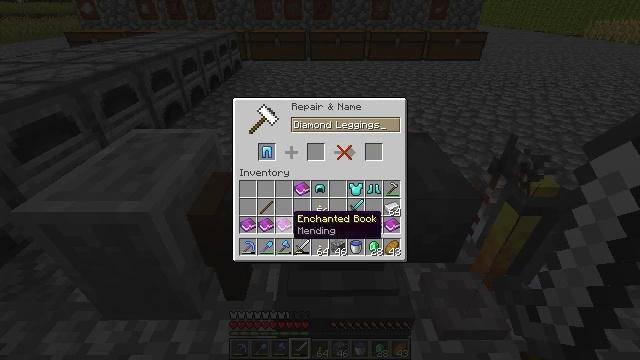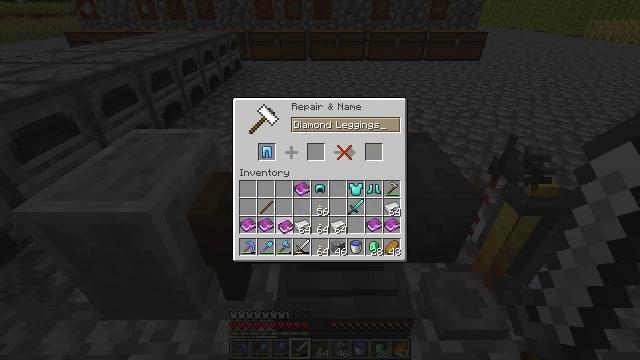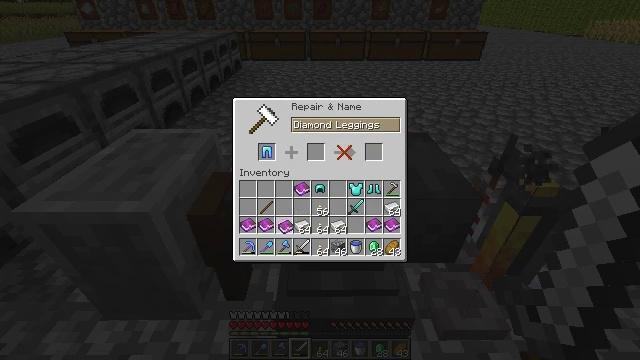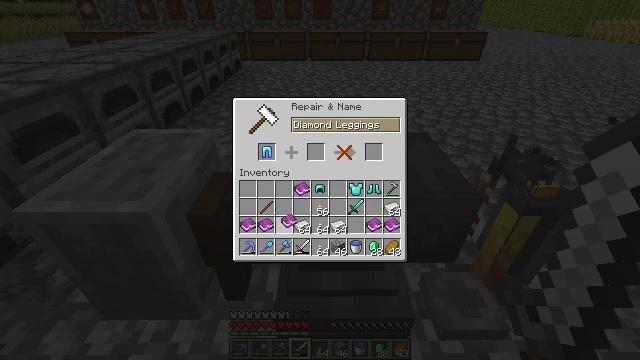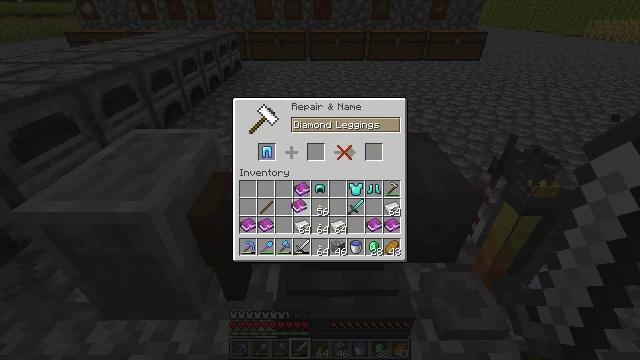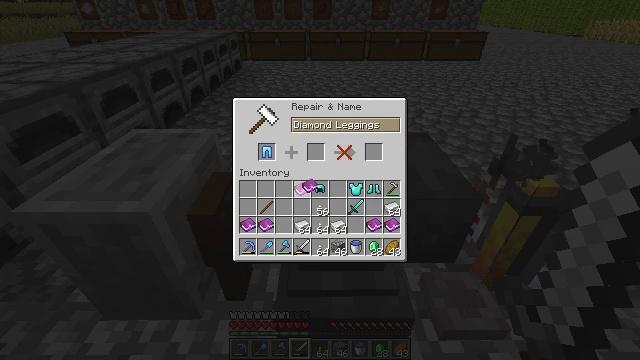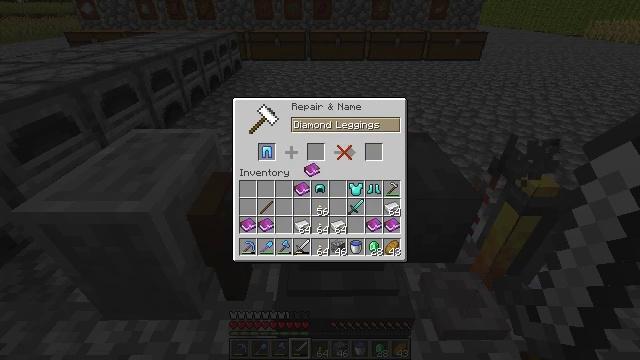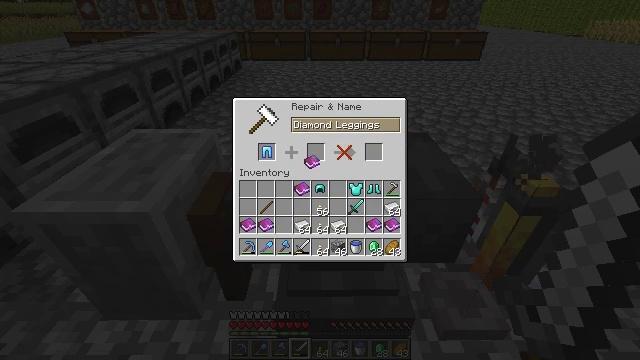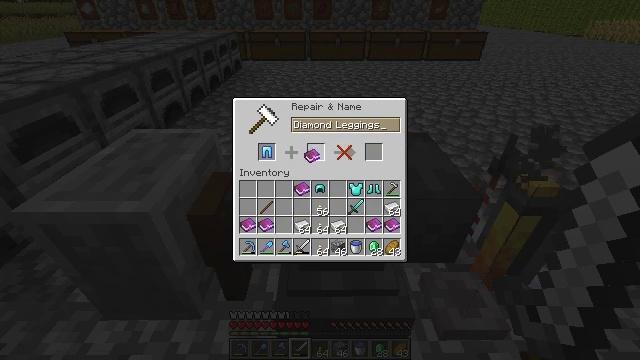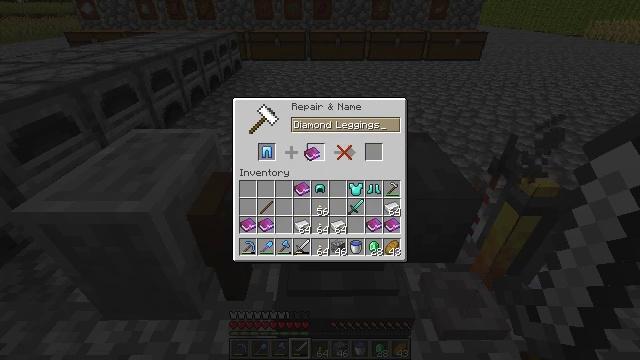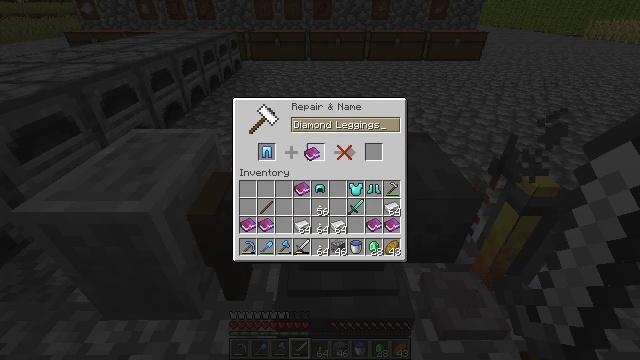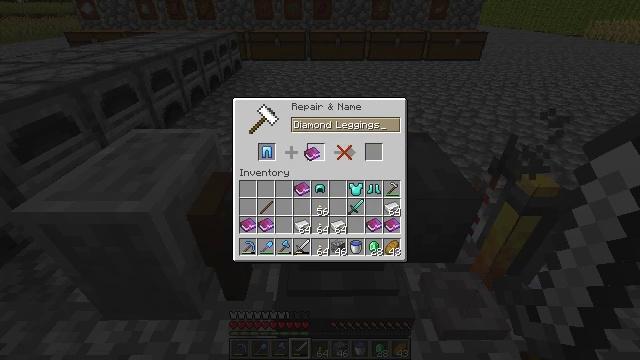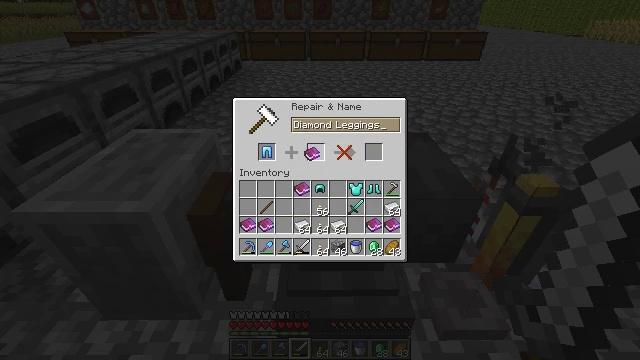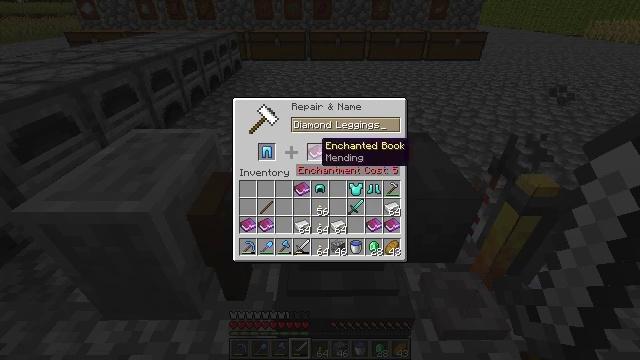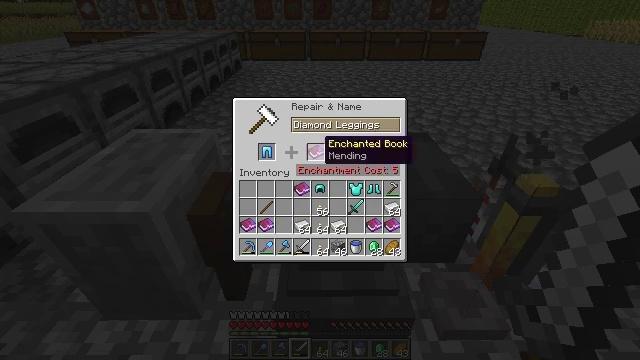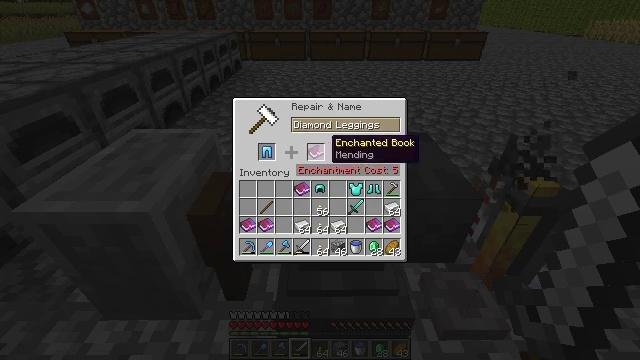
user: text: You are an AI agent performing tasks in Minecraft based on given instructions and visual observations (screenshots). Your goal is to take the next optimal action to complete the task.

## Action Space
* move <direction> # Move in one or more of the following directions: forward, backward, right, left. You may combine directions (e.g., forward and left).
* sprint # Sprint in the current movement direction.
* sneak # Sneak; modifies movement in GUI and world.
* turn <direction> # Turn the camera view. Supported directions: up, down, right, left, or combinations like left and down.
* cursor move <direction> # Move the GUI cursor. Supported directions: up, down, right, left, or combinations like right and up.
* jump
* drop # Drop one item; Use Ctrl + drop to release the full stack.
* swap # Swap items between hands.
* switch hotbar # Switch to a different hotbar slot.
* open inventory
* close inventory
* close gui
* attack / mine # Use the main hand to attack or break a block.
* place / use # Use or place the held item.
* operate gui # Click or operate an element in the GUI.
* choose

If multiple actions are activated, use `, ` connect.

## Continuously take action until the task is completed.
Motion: motion action
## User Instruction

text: Produce coal using the crafting interface.
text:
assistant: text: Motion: operate gui
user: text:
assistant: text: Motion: operate gui
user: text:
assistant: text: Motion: no_op
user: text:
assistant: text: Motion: cursor move right and up
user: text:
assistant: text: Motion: cursor move right and up
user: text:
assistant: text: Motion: cursor move up
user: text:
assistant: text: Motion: cursor move up
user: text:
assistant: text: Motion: no_op
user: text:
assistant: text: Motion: no_op
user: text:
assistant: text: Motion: operate gui
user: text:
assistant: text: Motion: operate gui
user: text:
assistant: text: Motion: operate gui
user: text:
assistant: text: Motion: no_op
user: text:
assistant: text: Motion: no_op
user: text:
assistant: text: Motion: no_op
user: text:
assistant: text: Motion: cursor move right
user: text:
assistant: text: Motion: cursor move right
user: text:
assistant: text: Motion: cursor move right
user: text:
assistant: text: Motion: cursor move right
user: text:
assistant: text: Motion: cursor move right
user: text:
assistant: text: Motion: no_op
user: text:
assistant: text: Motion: no_op
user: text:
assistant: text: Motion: no_op
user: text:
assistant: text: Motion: no_op
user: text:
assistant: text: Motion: no_op
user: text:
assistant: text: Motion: no_op
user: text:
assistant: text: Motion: no_op
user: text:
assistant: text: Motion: no_op
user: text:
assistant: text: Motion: no_op
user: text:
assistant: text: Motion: no_op